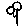
Label: flower